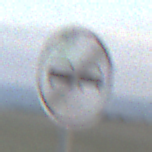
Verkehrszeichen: EndeUeberholverbot
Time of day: SunriseSunset
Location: Outdoor (Nature)
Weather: PartlyCloudy
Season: NotSpecified
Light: Natural